Question: I'm creating a fluid website design and am specifying 'min-width' and 'max-width' values, however, I'd like the navigation bar background to extend from one side of the screen to the other (not be constrained by the max width), whilst keeping all of the '<li>' elements in it and all other screen content within the specified widths.
Furthermore, I would also like to set a minimum margin for the page (e.g. 16px) so that there is always a gap between the content and the edge of the page.
Ideally as in the image below:

What's the best way to go about containing everything inside the 'min-width' and 'max-width' values, whilst allowing the navbar background to stretch to the screen width. Also, is there a way I can use 'margin-left: auto' and yet keep a minimum margin value? Whenever I've tried to do this I can only get one or the other.
Thanks for any help in advance.
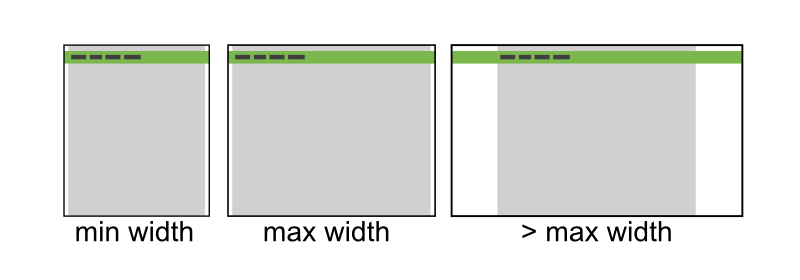
Answer: There are a few different ways to do it, but this jsFiddle illustrates how I would do it: <URL>